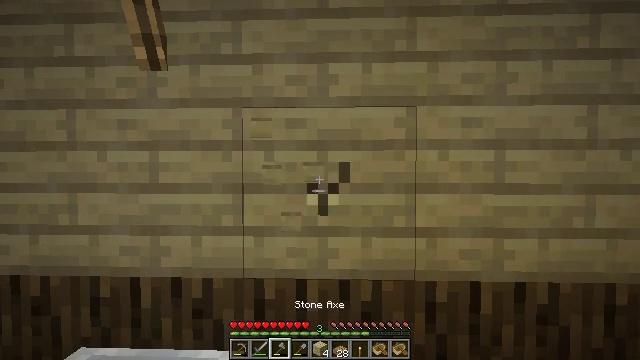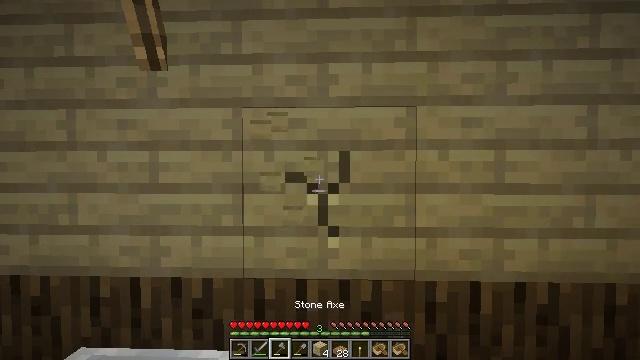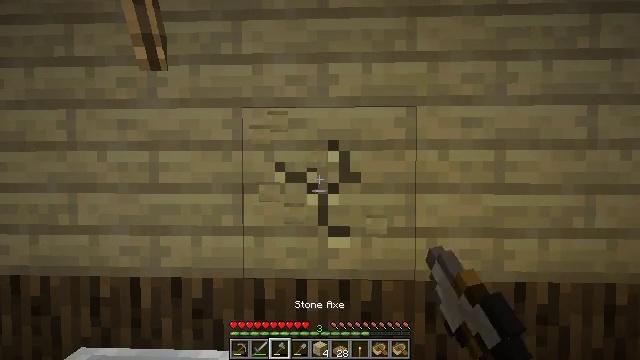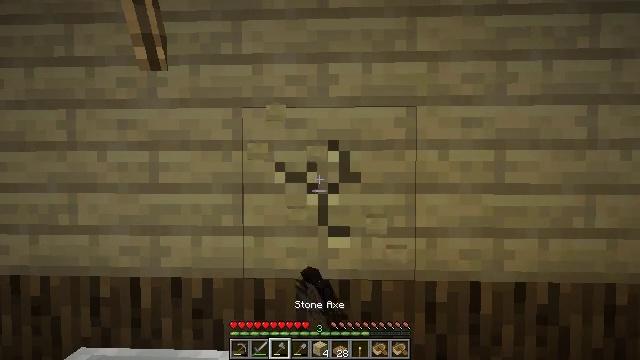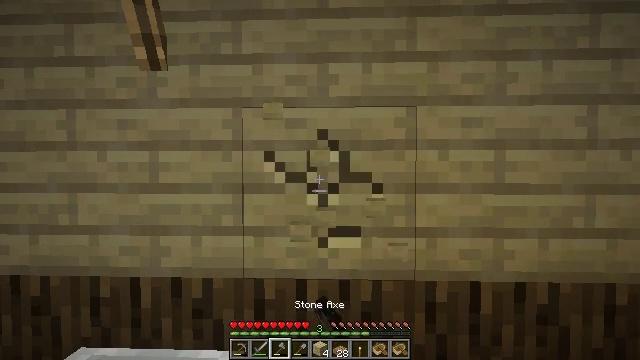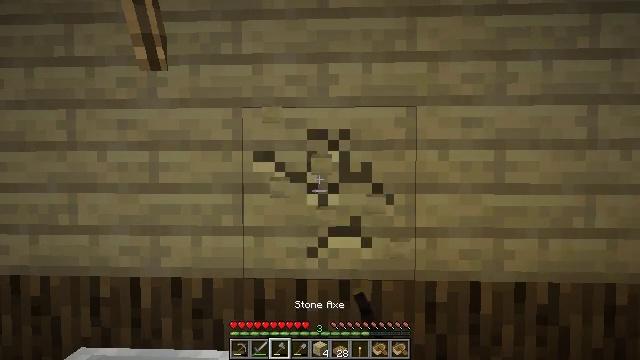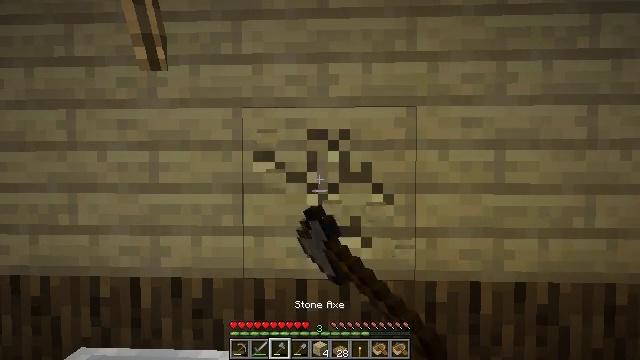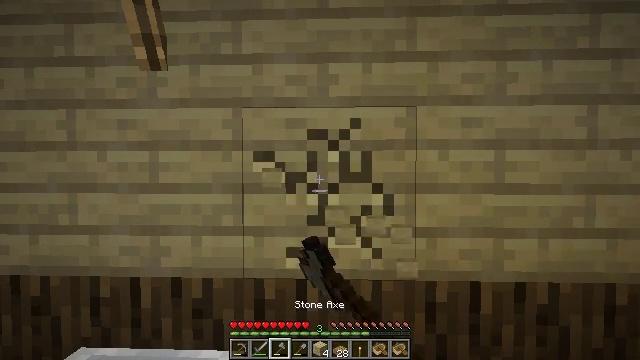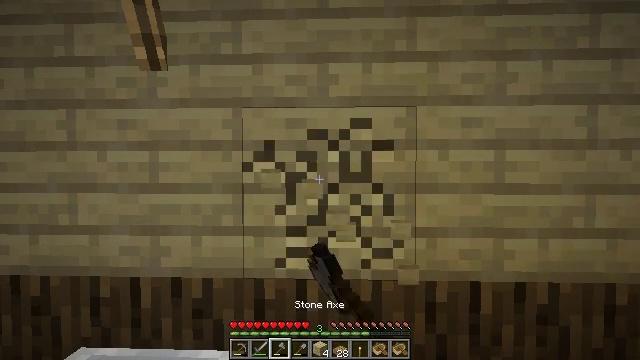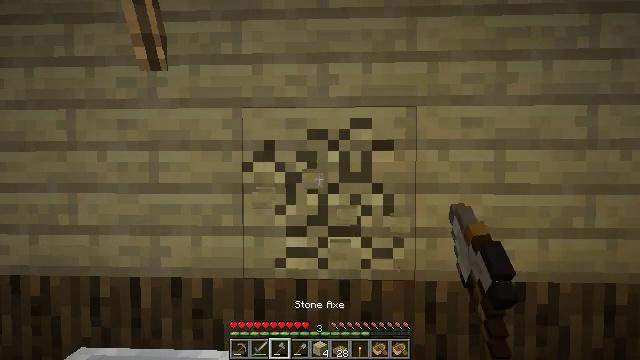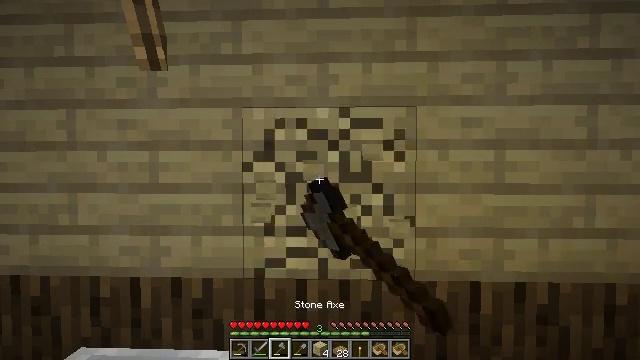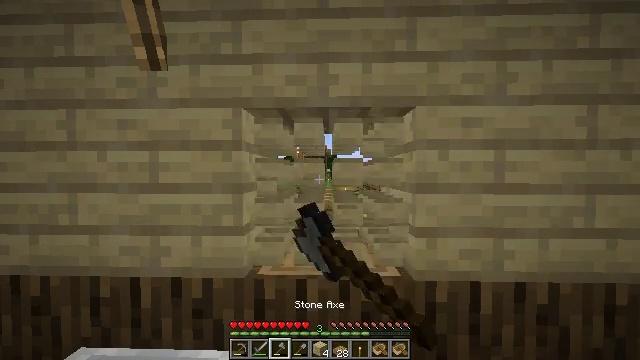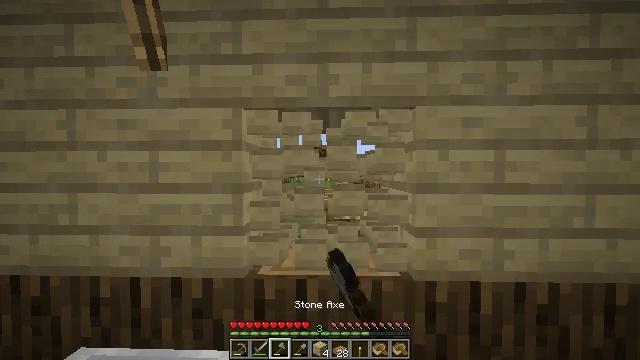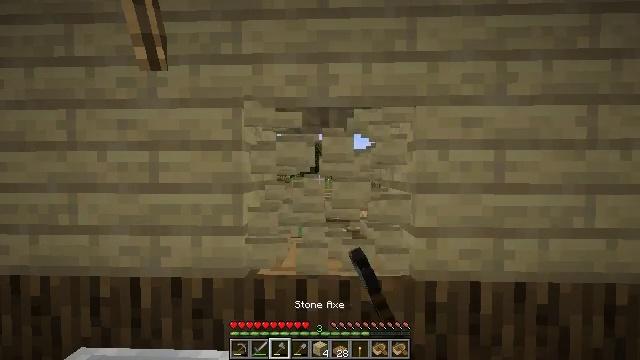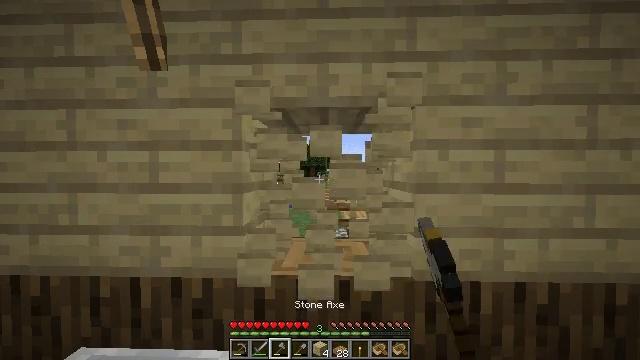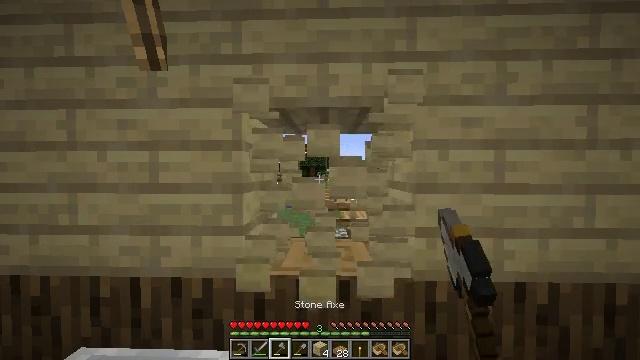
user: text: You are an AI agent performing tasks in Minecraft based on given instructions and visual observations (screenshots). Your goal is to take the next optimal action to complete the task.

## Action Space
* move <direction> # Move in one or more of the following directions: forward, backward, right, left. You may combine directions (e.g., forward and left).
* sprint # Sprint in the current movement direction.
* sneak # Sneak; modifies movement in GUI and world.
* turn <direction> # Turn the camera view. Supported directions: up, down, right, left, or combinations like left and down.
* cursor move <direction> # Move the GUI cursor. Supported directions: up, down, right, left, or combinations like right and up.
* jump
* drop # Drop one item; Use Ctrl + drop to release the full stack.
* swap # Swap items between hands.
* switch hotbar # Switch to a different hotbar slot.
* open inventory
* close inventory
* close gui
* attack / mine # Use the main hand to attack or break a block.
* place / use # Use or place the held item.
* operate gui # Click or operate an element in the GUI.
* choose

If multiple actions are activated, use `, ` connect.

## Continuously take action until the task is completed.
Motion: motion action
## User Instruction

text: Attack the birch planks to recycle them.
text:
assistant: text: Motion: attack / mine
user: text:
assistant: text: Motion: attack / mine
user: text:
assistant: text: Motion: attack / mine
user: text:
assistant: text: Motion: attack / mine
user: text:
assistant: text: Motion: attack / mine
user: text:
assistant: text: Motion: attack / mine
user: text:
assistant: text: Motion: attack / mine
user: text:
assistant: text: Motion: attack / mine
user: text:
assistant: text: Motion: attack / mine
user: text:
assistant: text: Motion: attack / mine
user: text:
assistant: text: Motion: attack / mine
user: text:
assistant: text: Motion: attack / mine
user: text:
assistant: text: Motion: attack / mine
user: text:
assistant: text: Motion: attack / mine
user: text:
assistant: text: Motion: attack / mine
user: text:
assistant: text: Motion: attack / mine
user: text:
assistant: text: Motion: turn up, attack / mine
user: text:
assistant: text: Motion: turn up, attack / mine
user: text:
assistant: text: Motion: turn up, attack / mine
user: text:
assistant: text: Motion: turn up, attack / mine
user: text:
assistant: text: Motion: turn up, attack / mine
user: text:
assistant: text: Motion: attack / mine
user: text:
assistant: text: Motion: attack / mine
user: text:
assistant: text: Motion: attack / mine
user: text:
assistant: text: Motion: attack / mine
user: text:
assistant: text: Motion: attack / mine
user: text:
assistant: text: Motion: attack / mine
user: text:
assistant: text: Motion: attack / mine
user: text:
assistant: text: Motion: attack / mine
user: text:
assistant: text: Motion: attack / mine